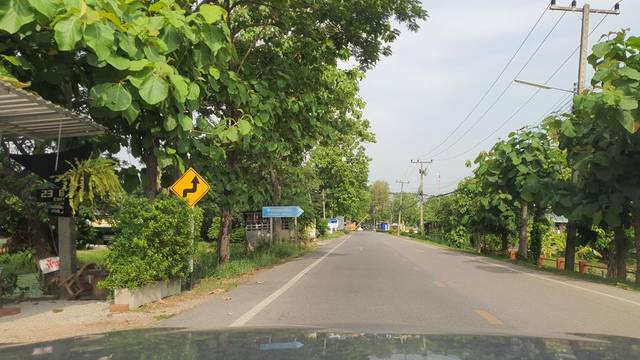
Region: Thailand
Coordinates: 16.843, 100.262